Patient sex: M
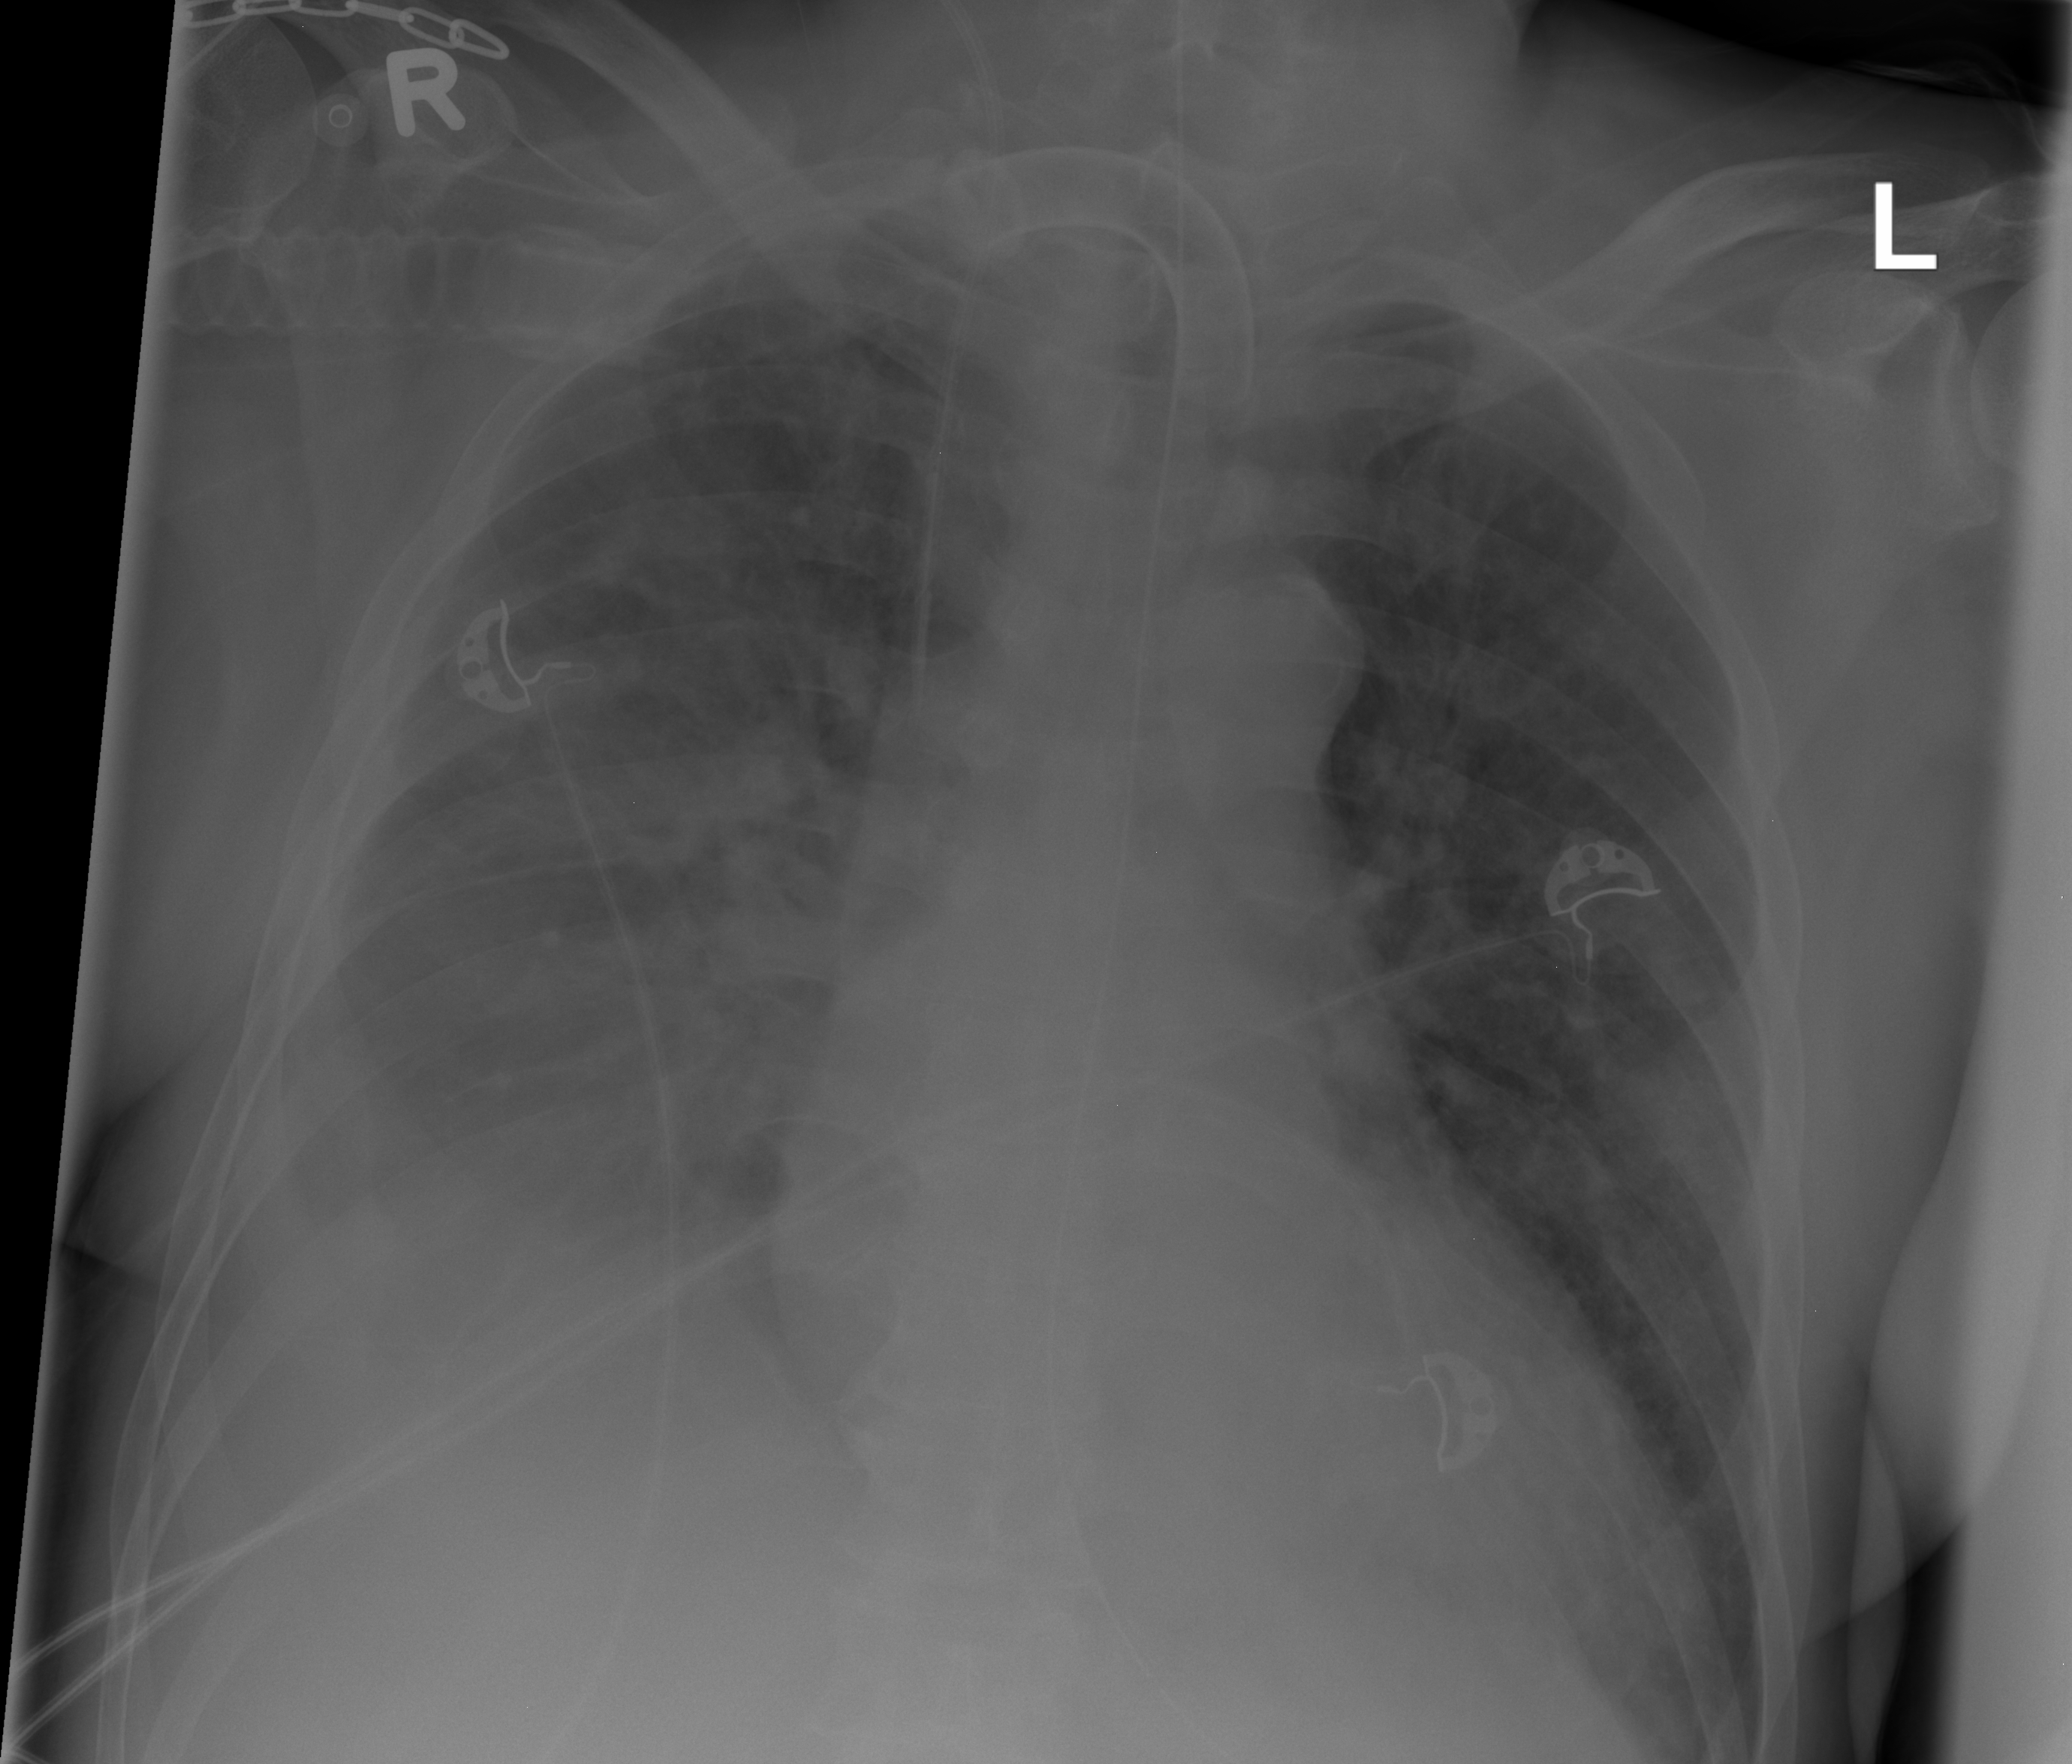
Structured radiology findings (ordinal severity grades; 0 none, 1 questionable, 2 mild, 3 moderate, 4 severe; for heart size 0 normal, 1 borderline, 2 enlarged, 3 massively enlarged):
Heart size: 1
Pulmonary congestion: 2
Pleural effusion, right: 3
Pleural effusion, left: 0
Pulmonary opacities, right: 2
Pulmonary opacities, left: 2
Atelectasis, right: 2
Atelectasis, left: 0